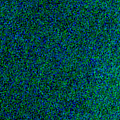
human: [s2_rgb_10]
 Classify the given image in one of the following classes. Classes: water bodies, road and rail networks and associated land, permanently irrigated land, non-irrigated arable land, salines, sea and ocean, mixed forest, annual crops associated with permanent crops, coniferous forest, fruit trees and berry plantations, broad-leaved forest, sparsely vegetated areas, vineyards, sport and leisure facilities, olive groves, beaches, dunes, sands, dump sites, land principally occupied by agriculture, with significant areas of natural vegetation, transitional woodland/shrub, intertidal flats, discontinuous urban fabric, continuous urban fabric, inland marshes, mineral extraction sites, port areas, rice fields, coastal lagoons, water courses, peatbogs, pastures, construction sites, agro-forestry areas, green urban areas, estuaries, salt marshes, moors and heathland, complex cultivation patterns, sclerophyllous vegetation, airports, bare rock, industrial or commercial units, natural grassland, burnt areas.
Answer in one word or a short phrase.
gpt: sea and ocean